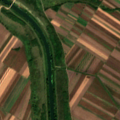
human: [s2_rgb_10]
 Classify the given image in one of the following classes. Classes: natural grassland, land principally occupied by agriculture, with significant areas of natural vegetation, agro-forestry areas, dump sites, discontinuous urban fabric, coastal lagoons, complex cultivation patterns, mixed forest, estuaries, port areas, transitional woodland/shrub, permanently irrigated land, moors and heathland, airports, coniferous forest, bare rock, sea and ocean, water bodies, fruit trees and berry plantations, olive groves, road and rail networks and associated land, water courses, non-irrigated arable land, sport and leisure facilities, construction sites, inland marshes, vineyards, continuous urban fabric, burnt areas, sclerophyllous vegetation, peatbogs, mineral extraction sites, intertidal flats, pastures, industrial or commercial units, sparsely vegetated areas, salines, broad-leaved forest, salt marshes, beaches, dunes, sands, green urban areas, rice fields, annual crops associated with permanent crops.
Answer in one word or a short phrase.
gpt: non-irrigated arable land, pastures, land principally occupied by agriculture, with significant areas of natural vegetation